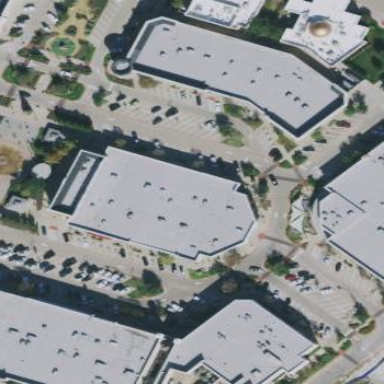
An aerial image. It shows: Commercial building.